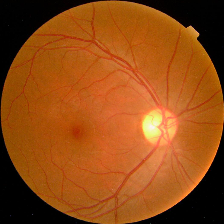
Diabetic retinopathy grade: No DR